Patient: sex M, age 29
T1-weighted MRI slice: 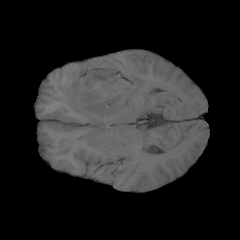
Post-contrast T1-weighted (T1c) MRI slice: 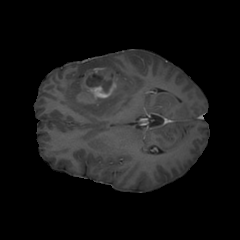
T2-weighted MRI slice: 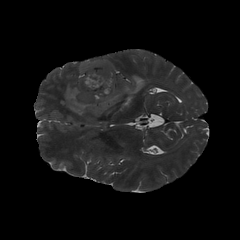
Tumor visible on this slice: yes
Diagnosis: Glioblastoma, IDH-wildtype
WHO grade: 4